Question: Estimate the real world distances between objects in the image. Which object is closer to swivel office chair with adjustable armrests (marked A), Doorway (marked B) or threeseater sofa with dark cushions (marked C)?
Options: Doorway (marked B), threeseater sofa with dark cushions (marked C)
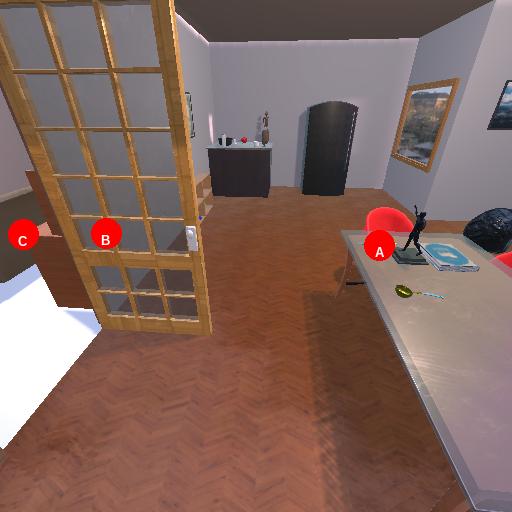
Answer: Doorway (marked B)